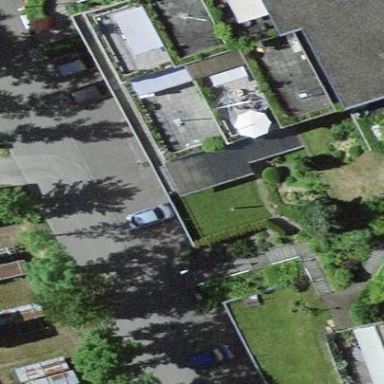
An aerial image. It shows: Shed.